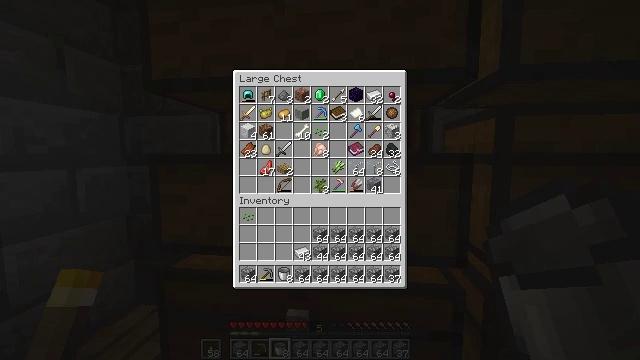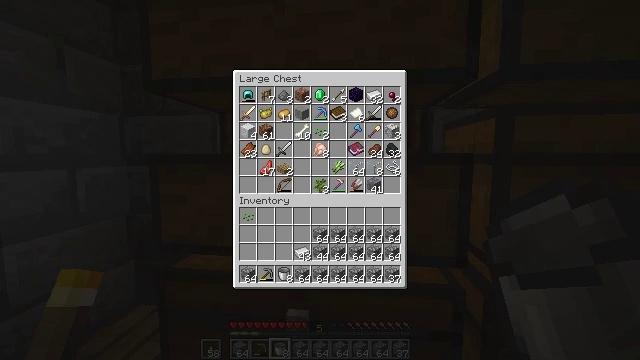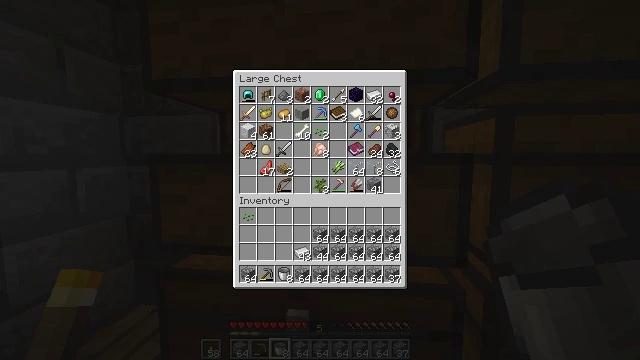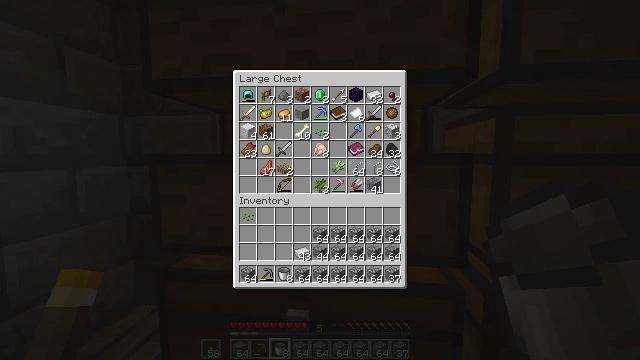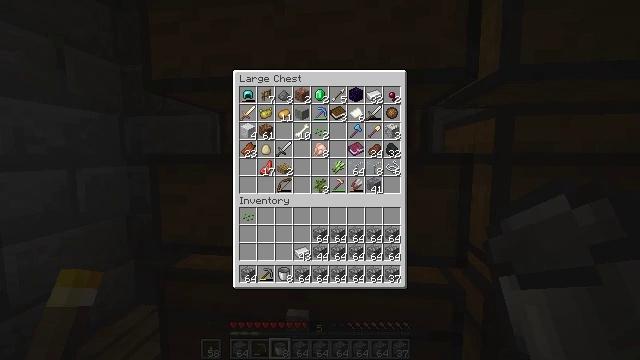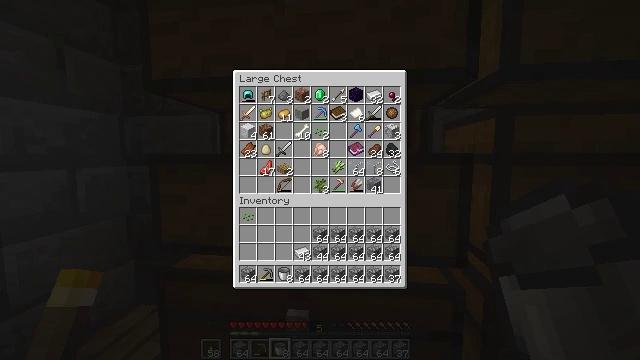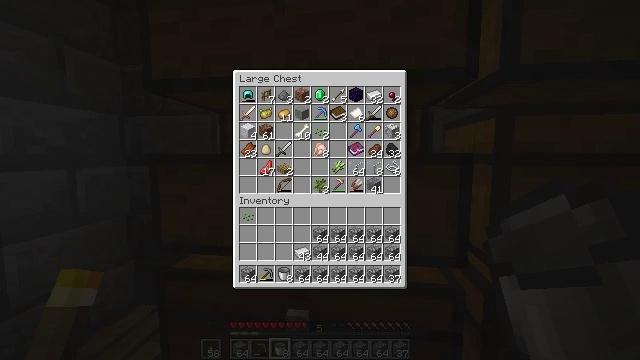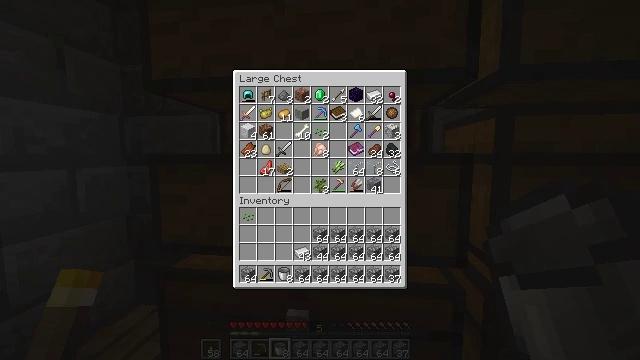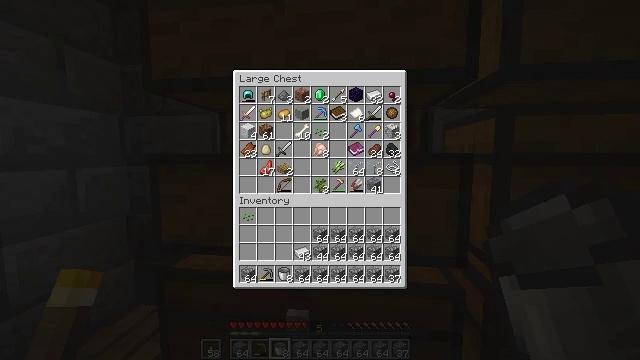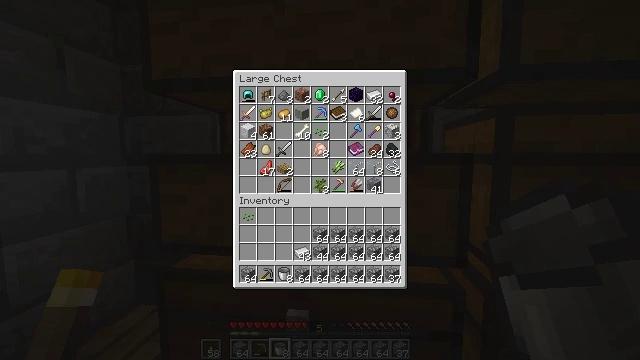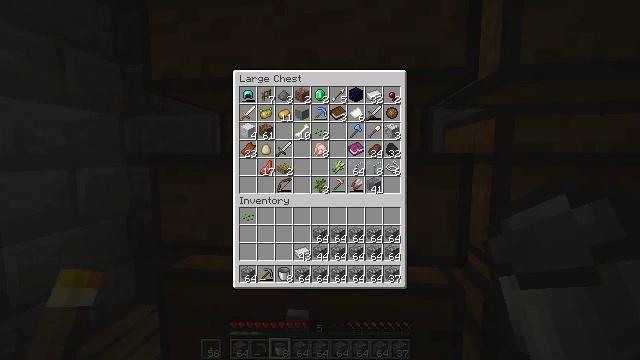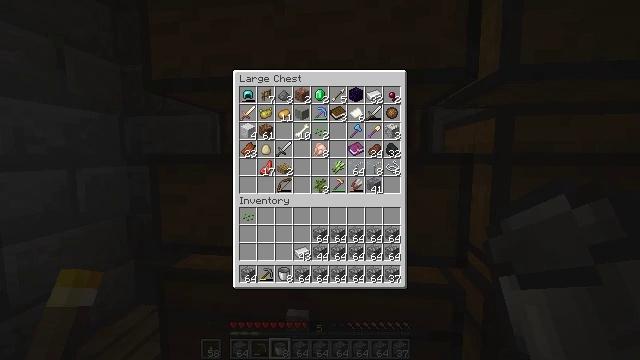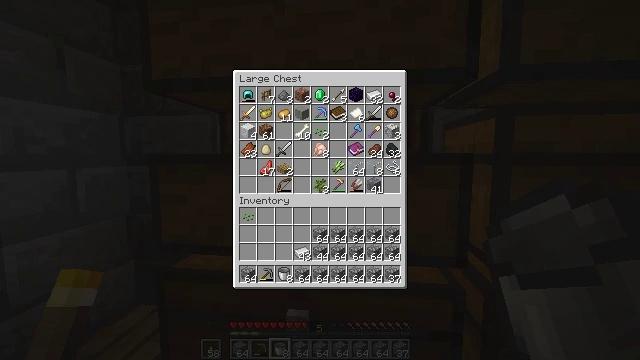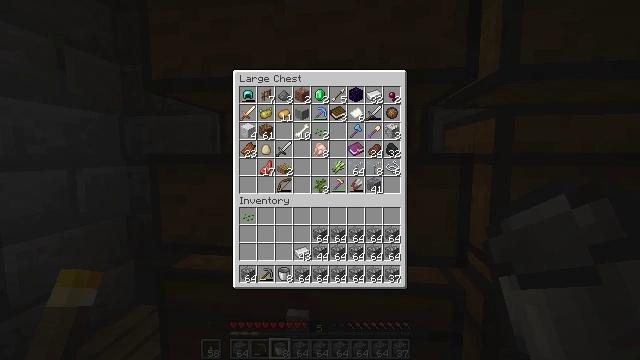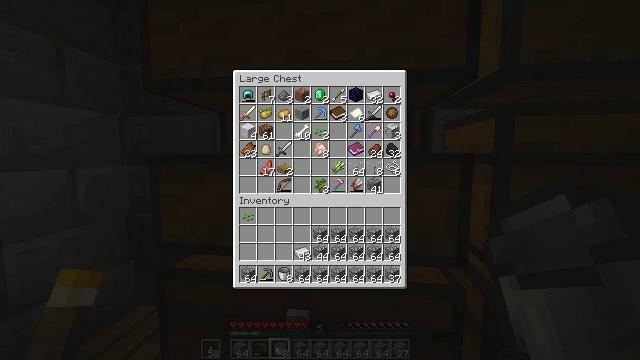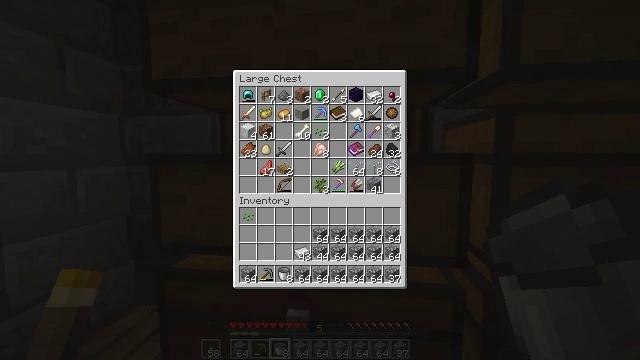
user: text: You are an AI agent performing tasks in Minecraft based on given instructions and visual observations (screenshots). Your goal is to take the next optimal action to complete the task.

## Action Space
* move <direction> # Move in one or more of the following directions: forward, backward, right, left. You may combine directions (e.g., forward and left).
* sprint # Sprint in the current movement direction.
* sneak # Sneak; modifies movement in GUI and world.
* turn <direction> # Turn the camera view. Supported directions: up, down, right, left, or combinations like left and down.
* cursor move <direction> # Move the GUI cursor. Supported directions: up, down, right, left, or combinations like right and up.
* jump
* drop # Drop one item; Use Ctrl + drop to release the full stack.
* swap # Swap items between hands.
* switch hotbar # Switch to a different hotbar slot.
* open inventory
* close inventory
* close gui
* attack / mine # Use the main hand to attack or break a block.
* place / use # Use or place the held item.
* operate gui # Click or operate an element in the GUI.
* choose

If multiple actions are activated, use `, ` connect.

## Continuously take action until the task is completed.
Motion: motion action
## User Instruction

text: Make a dark oak trapdoor.
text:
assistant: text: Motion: no_op
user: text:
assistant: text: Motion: no_op
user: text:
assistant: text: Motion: no_op
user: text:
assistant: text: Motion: no_op
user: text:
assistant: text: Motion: no_op
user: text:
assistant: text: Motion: no_op
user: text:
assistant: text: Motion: no_op
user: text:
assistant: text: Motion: no_op
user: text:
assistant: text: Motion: no_op
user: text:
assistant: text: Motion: no_op
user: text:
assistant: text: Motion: no_op
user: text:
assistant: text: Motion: no_op
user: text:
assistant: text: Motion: no_op
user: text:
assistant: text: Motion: cursor move up
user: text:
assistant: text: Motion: no_op
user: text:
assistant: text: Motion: cursor move left and up
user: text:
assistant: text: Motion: cursor move left
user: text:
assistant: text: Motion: no_op
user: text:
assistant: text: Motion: no_op
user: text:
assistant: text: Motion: no_op
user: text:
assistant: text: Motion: no_op
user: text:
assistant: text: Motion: no_op
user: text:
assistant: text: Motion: no_op
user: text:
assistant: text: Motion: no_op
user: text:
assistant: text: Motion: no_op
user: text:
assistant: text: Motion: no_op
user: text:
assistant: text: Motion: no_op
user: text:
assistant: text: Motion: no_op
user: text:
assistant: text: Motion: cursor move left
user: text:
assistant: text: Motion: no_op